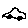
Label: car